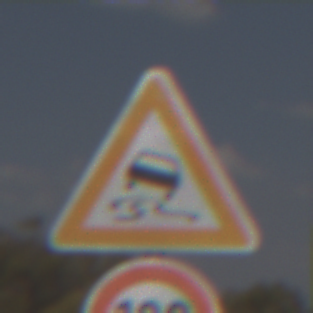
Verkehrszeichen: SchleuderOderRutschgefahr
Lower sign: Geschwindigkeit120
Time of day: Midday
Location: Outdoor (Nature)
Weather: PartlyCloudy
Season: NotSpecified
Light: Natural